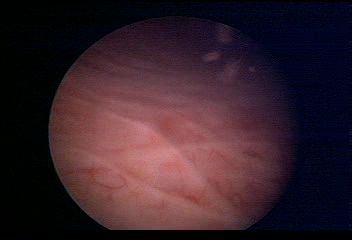
Modality: WLC
Class: Normal mucosa
Bladder cancer association: No